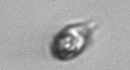
Label: Mesodinium